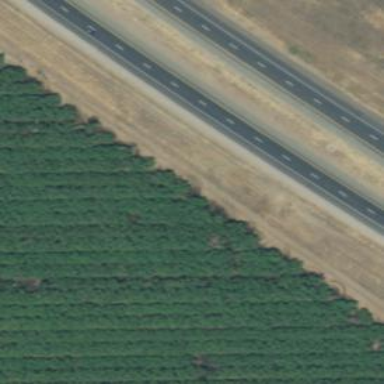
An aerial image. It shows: Asphalt trunk highway classified as expressway.